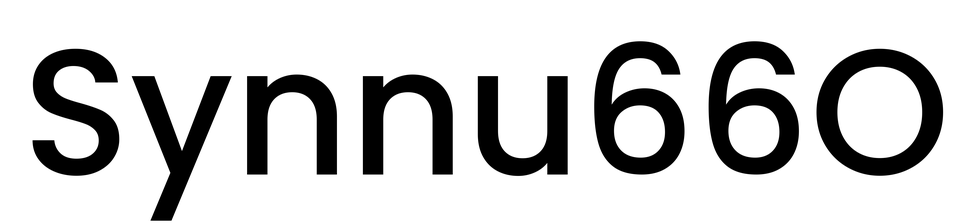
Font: Poppins-Medium